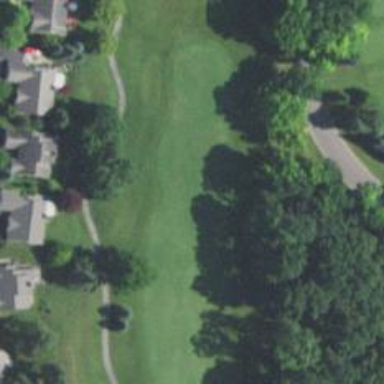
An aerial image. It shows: View of golf hole.